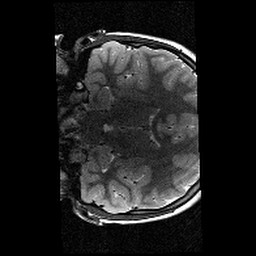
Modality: T2w
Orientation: coronal
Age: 9
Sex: female
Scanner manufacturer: siemens
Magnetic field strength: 3 T
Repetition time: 9.23 s
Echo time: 0.067 s